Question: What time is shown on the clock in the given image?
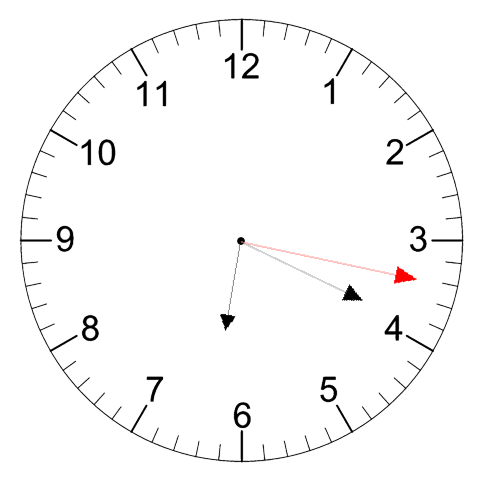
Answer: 06:19:17